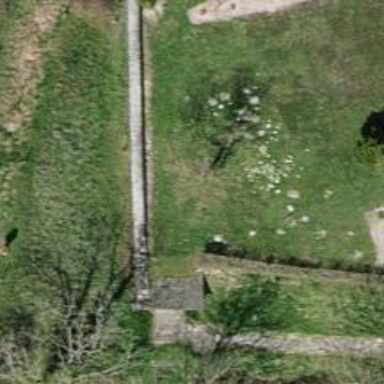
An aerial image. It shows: Retaining wall.